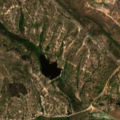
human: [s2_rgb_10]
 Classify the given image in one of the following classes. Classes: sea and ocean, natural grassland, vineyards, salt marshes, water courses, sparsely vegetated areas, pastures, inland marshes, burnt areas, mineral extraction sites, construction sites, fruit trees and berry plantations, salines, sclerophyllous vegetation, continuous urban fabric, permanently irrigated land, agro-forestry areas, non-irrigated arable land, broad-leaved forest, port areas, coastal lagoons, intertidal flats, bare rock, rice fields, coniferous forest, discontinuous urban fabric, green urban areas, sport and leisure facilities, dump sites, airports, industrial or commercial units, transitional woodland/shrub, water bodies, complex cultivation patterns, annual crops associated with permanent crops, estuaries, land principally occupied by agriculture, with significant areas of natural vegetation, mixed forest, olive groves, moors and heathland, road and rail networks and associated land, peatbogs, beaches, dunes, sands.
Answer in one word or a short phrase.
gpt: permanently irrigated land, rice fields, broad-leaved forest, transitional woodland/shrub